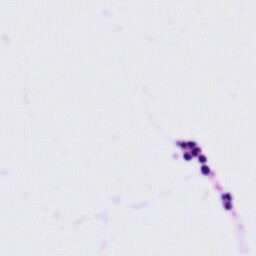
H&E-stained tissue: Tonsil